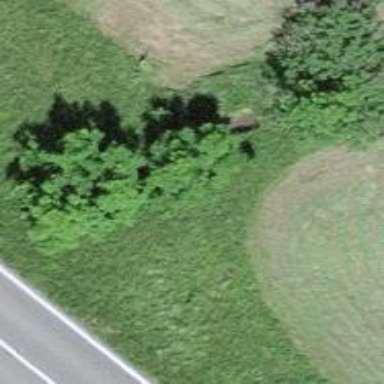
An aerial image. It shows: Culvert tunnel.